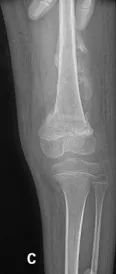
The Kirschner wire was removed from the left distal femur.
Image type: radiology (x_ray)